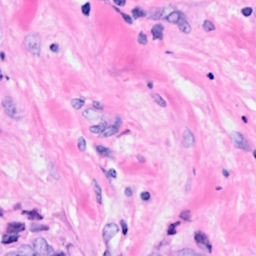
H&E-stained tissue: Breast